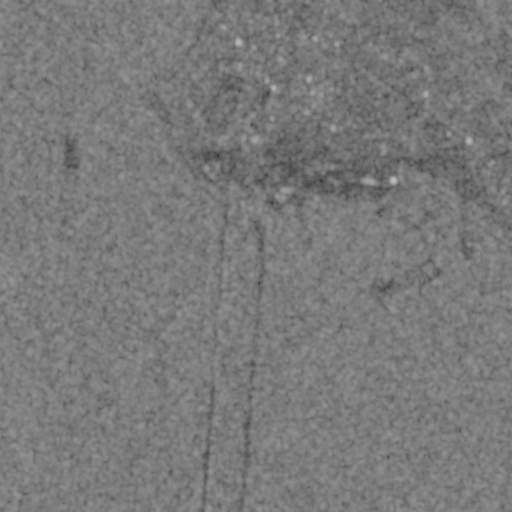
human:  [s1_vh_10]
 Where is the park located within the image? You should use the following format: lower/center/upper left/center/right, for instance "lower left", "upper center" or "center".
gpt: The park is located in the upper center of the image.
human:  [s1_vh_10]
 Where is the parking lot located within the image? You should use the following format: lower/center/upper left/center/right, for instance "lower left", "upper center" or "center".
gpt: The parking lot is located in the upper center of the image.
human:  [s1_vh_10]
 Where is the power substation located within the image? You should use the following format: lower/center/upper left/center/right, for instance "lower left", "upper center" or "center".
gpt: The power substation is located in the center of the image.
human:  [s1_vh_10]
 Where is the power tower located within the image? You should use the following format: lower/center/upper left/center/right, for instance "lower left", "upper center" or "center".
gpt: The power tower is located in the lower center of the image.
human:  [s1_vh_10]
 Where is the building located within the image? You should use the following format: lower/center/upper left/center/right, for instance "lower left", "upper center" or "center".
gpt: There is no building in the image.

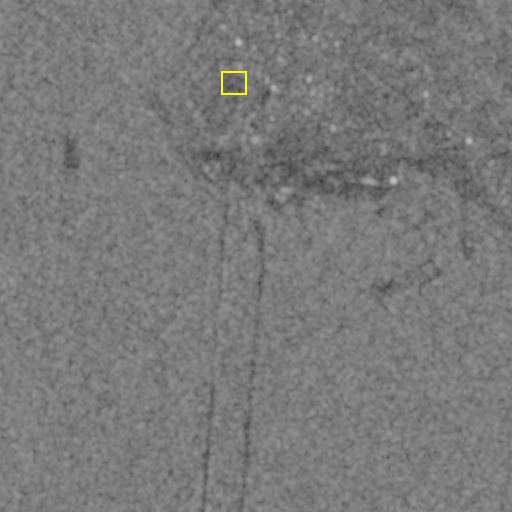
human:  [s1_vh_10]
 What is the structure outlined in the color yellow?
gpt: The structure outlined in yellow is a park.
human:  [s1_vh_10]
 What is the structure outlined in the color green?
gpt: There is no green outline.